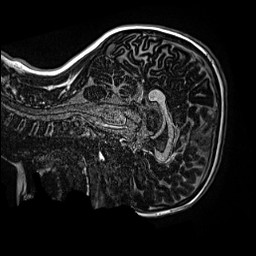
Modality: MP2RAGE
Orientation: sagittal
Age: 12
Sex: female
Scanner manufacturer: siemens
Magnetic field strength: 3 T
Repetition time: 4 s
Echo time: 0.00299 s